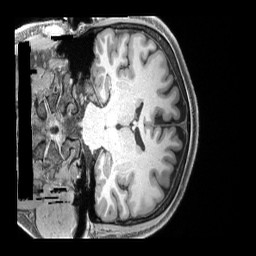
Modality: T1w
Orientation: coronal
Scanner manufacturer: siemens
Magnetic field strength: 3 T
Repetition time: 2.4 s
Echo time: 0.00222 s